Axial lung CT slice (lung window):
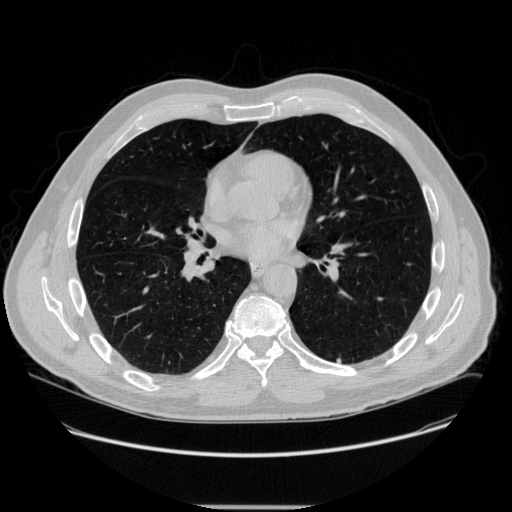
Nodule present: yes
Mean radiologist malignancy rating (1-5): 2.667